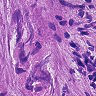
Metastatic tissue present: yes